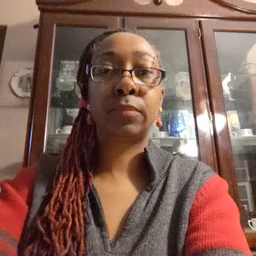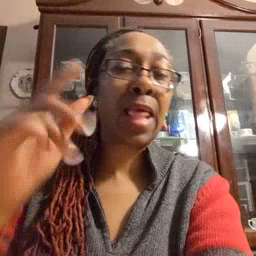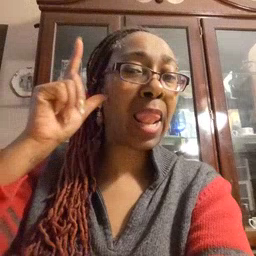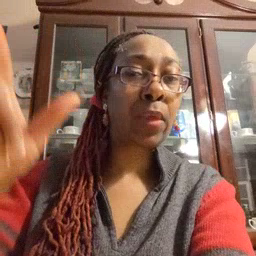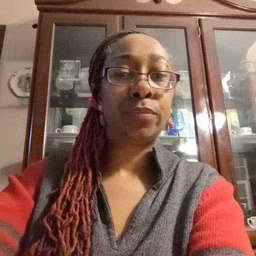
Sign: loud